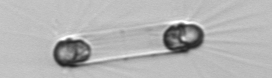
Label: Corethron_hystrix